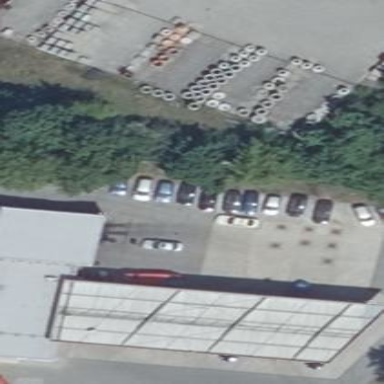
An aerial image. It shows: Building serving as CNG fuel station.